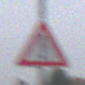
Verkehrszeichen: Gefahrenstelle
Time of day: Midday
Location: Outdoor (Suburban)
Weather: Overcast
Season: NotSpecified
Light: Natural